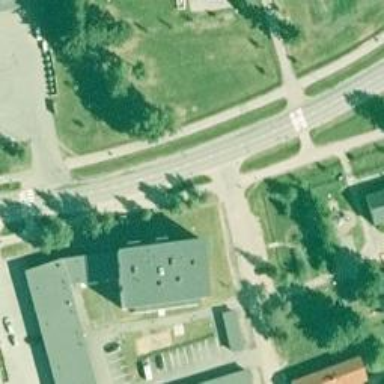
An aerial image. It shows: Crossing on the cycleway.